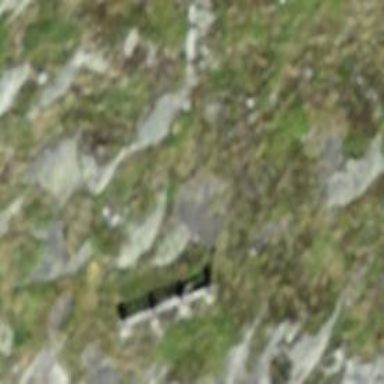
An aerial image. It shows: Path going through tunnel.